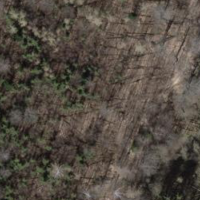
EUNIS habitat code: 41
Species observed at this site:
Genista germanica